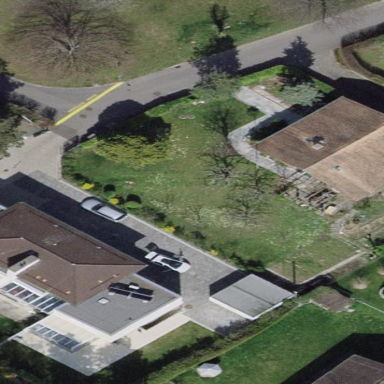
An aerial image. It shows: Garden surrounded by fence.